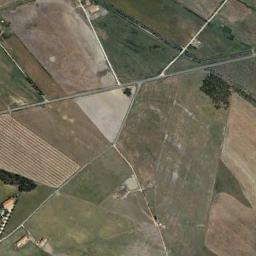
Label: rectangular_farmland